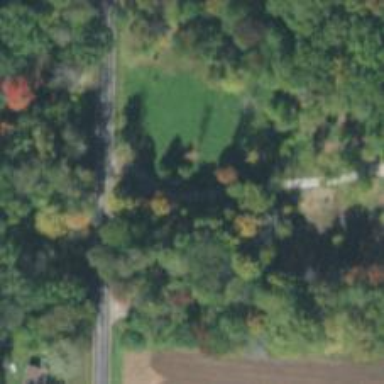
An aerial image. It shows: Driveway.